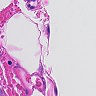
Metastatic tissue present: no